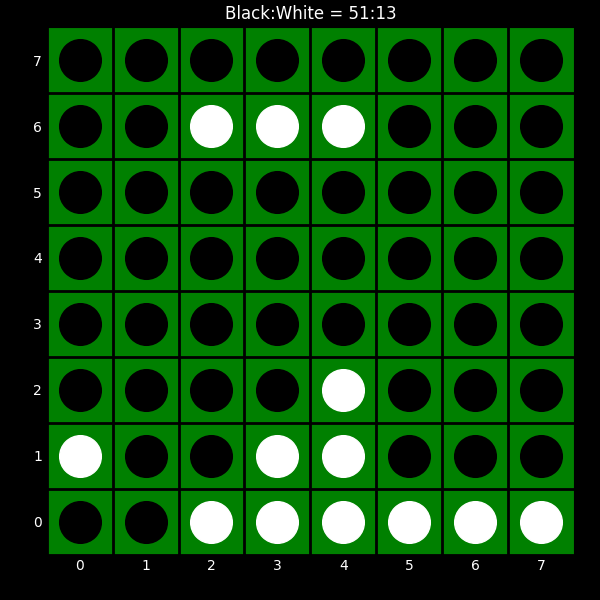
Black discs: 51
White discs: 13